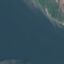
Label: SeaLake